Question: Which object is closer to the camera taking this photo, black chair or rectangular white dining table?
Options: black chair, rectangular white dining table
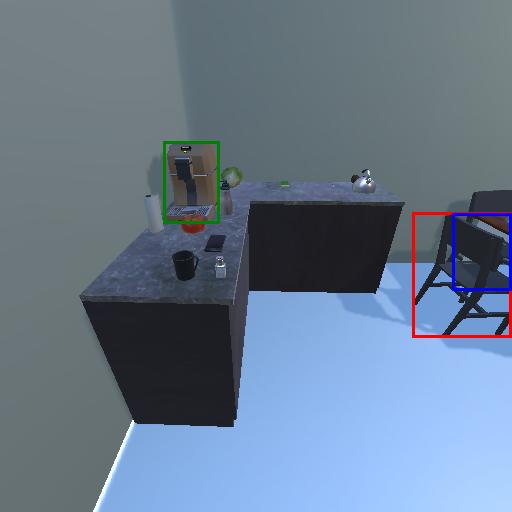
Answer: black chair